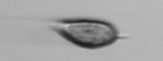
Label: Prorocentrum_triestinum